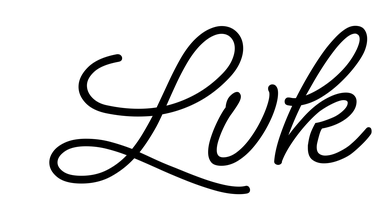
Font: MeowScript-Regular